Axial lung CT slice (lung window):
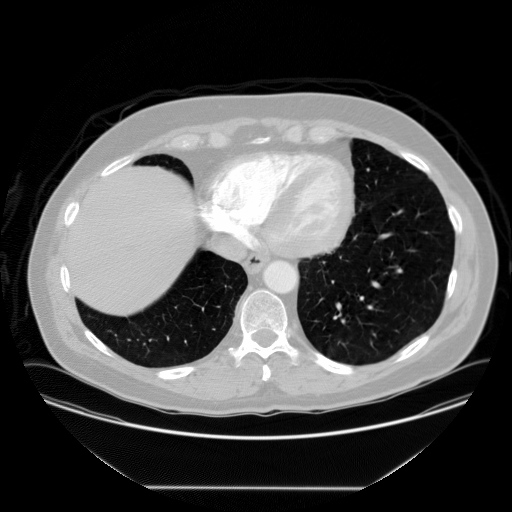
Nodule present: no